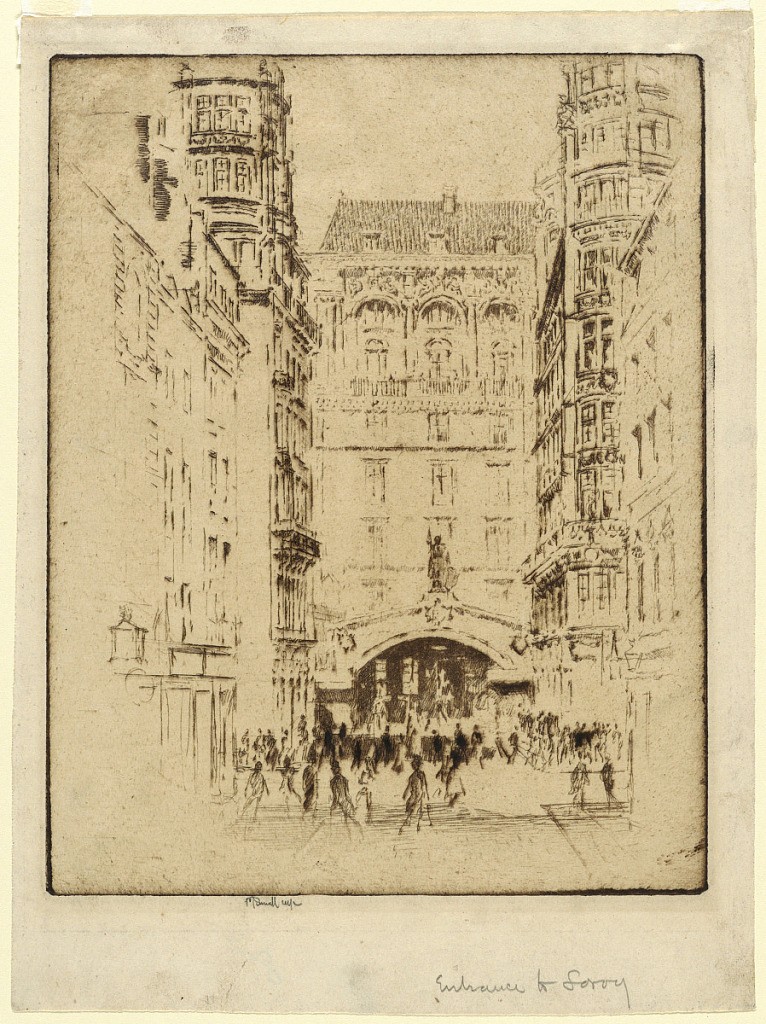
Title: Entrance to the Savoy Hotel
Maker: Joseph Pennell, American, active England, 1857–1926
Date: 1907
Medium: Etching in black ink on paper
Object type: Print
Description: The hotel is seen at the end of a dead-end street (Savoy Court) with tall buildings either side. Many figures in the street.